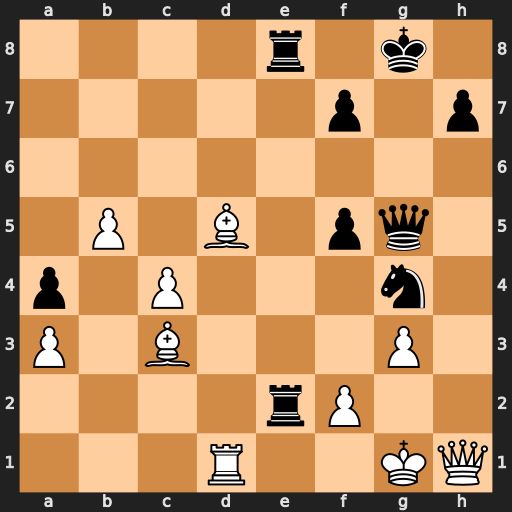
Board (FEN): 4r1k1/5p1p/8/1P1B1pq1/p1P3n1/P1B3P1/4rP2/3R2KQ
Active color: w
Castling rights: -
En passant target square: -
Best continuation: Bxf7+ Kxf7 Qxh7+